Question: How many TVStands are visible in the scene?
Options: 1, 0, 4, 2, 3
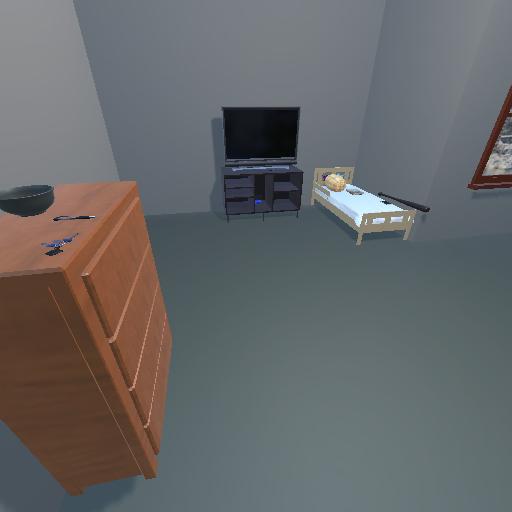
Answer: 1